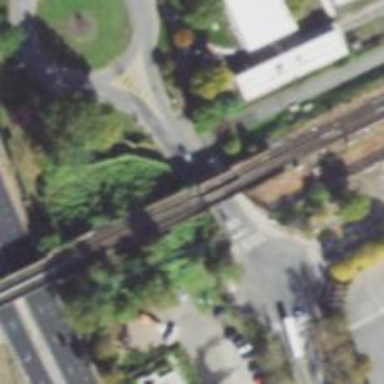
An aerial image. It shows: Electrified railway with rail tracks.